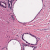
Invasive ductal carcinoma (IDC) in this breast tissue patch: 0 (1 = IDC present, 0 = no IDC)